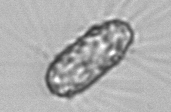
Label: Corethron_hystrix